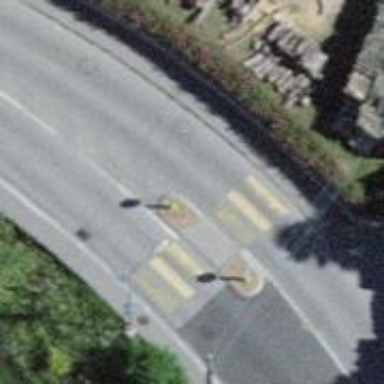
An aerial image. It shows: Zebra crossing with pedestrian island.